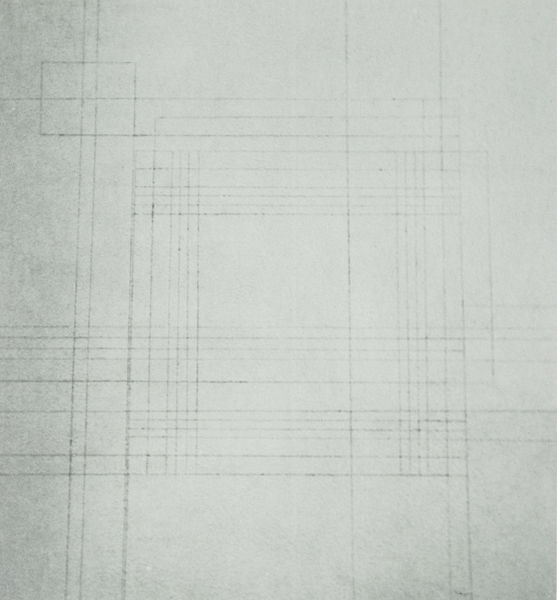
Titel: Straight Lines
Künstler: Sol Lewitt
Institution: Unbekannt
Schlagwörter: weiß, ausschnitt, grau, schwarz, skizze, zeichnung, muster, blass, papier, abstrakt, leere, modern, linien, detail, striche, rechtecke, punkte, rechteck, linie, parallel, strich, quadrate, geometrisch, kreuze, quader, plan, sol, geometrie, lewitt, quadrat, viereck, vierecke, grundriss, postmoderne, kreuzen, abtrakt